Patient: sex F, age 56
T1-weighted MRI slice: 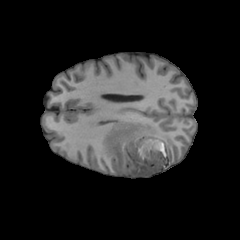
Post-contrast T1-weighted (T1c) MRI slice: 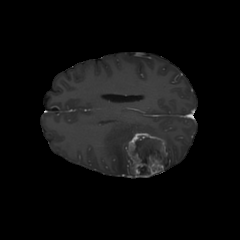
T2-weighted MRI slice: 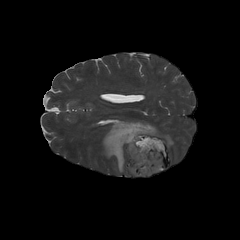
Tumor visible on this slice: yes
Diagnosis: Glioblastoma, IDH-wildtype
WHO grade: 4